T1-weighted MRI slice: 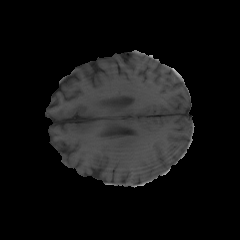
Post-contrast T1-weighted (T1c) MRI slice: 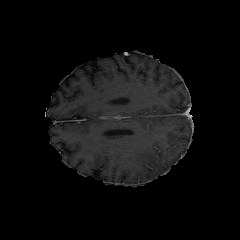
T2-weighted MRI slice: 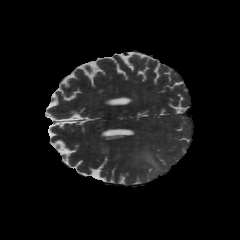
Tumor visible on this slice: yes